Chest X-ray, AP view. Patient: 23 years old, sex F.
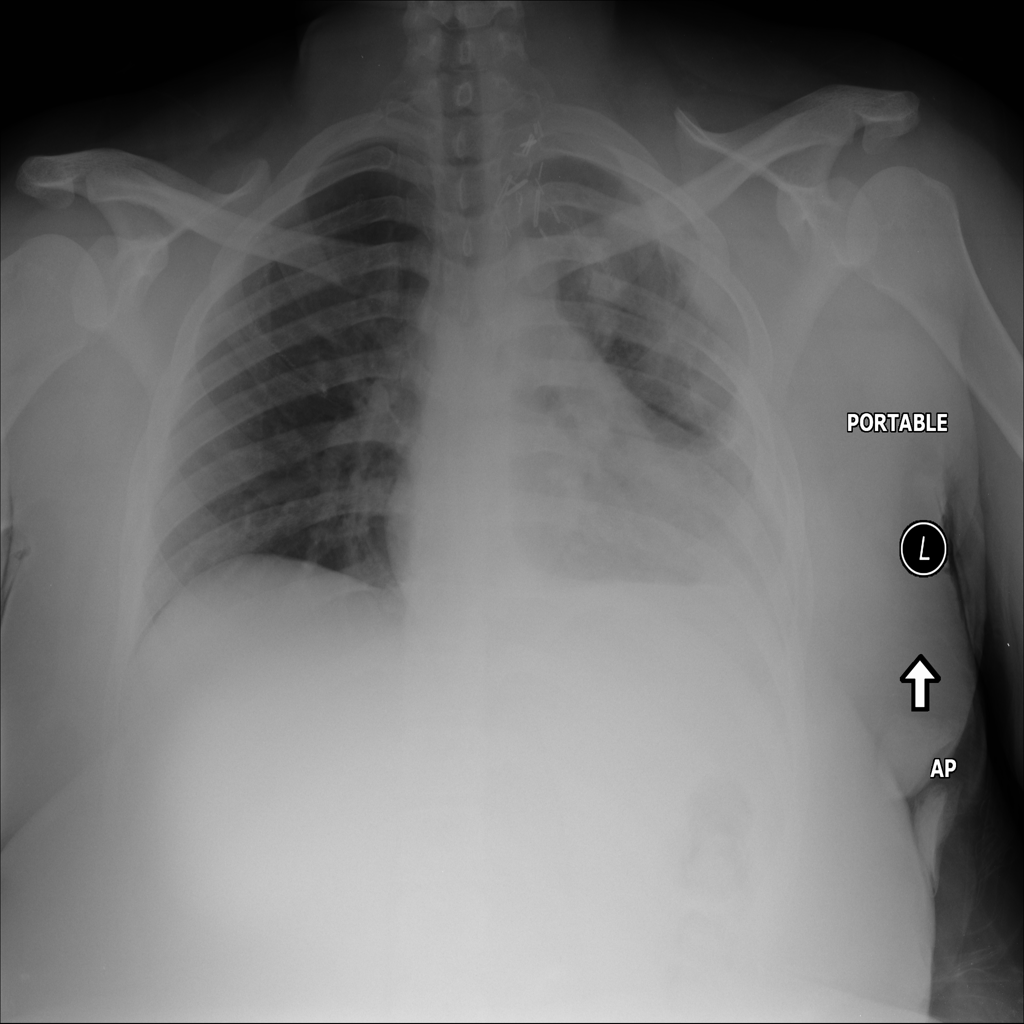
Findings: Atelectasis, Effusion, Infiltration, Pleural_Thickening